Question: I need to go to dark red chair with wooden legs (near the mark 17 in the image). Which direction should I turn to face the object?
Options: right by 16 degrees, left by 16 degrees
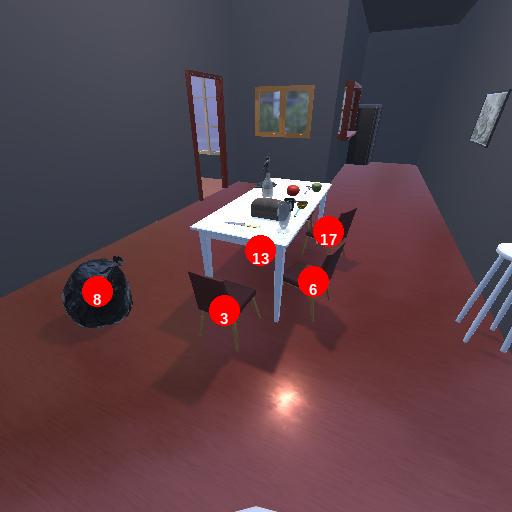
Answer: right by 16 degrees